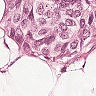
Metastatic tissue present: yes